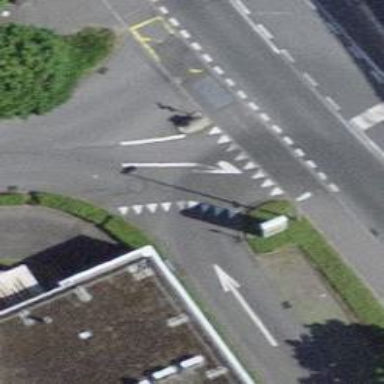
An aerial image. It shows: Road with "give way" sign.